Question: I have built a code for "speech to text" and of course I've created an input type text BUT when I speak (to my computer) the words don't go into the input type text. Why? I want the word "Hello" into this bar! For example check the photo below:

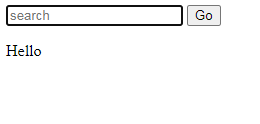
Answer: I am not aware how you do it - but this works fine
It uses Web Speech Api's SpeechRecognition (refer)->https://developer.mozilla.org/en-US/docs/Web/API/SpeechRecognition
- -> please try and verify
It has a grammar list of colors when said the data is input into the input type text field (you might have another list or may be not have it at all)
'''
var color = "aqua | azure | beige | bisque | black | blue | brown | chocolate | coral | crimson | cyan | fuchsia | ghostwhite | gold | goldenrod | gray | green | indigo | ivory | khaki | lavender | lime | linen | magenta | maroon | moccasin | navy | olive | orange | orchid | peru | pink | plum | purple | red | salmon | sienna | silver | snow | tan | teal | thistle | tomato | turquoise | violet | white | yellow";
var colorArray = color.split(" | ");
for (i = 0; i <= colorArray.length; i++) {
$("ul").append("<li>" + colorArray[i] + "</li>");
}
var SpeechRecognition = window.webkitSpeechRecognition;
var grammar = '#JSGF V1.0; grammar colors; public <color> = ' + color + ";";
var recognition = new SpeechRecognition();
var speechRecognitionList = new webkitSpeechGrammarList();
speechRecognitionList.addFromString(grammar, 1);
recognition.grammars = speechRecognitionList;
recognition.continuous = false;
recognition.lang = 'en-US';
recognition.interimResults = false;
recognition.maxAlternatives = 1;
var bg = document.querySelector('html');
document.body.onclick = function() {
recognition.start();
console.log('Ready to receive a color command.');
}
recognition.onresult = function(event) {
var color = event.results[0][0].transcript;
$("input").val(color);
bg.style.backgroundColor = color;
}
'''
'''
<h1 class="output">Click Here to speak</h1>
<input type="text">
<br>
<h4>List of colors</h4>
<ul>
</ul>
<script src="https://code.jquery.com/jquery-3.6.0.min.js" integrity="sha256-/xUj+3OJU5yExlq6GSYGSHk7tPXikynS7ogEvDej/m4=" crossorigin="anonymous"></script>
'''
-> please run it from an environment other than this
Hope it is useful